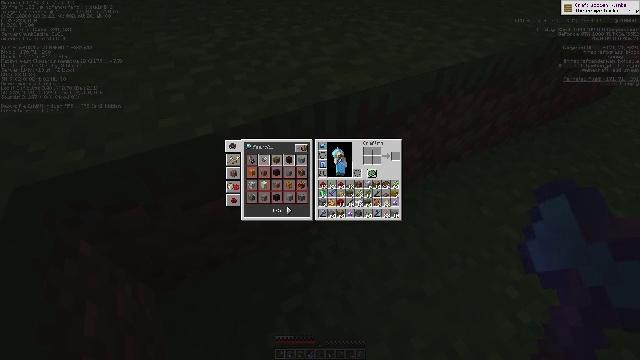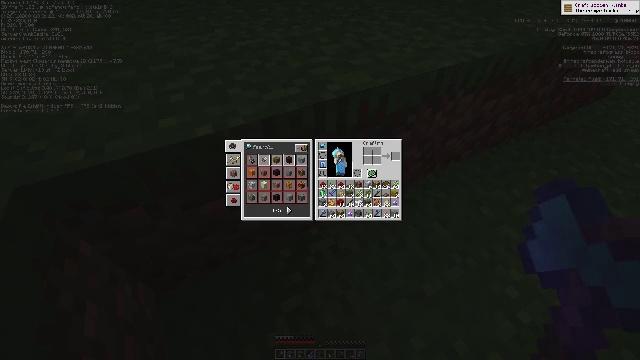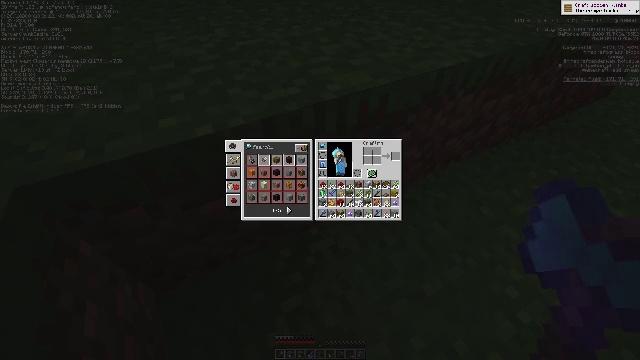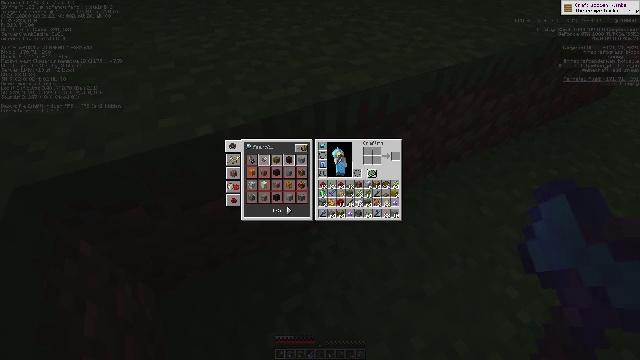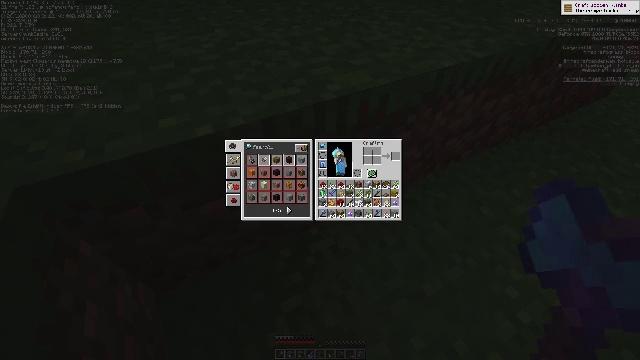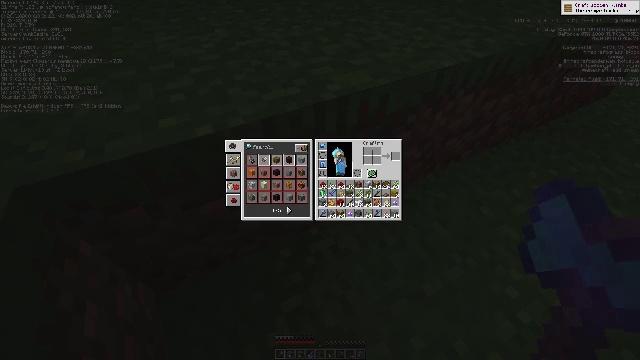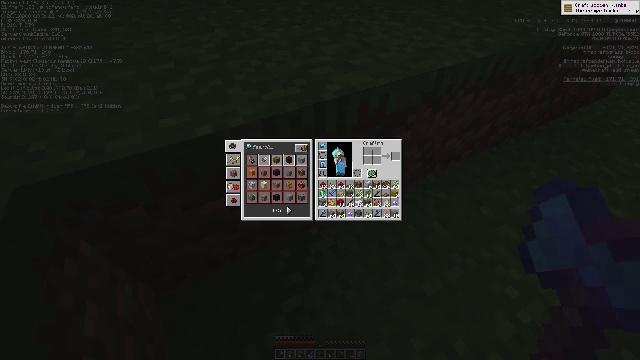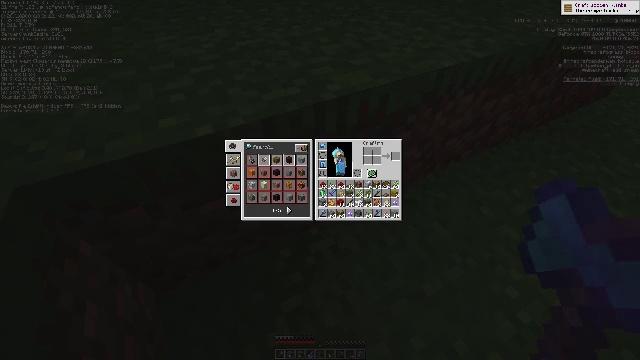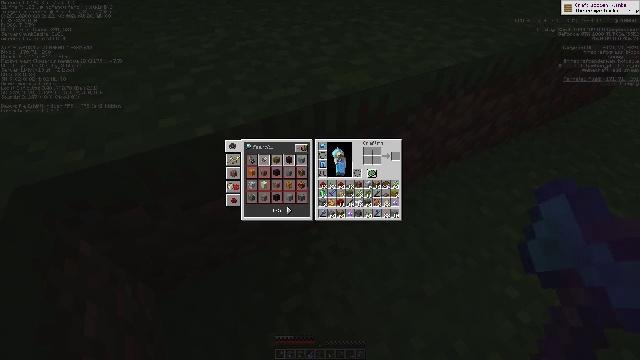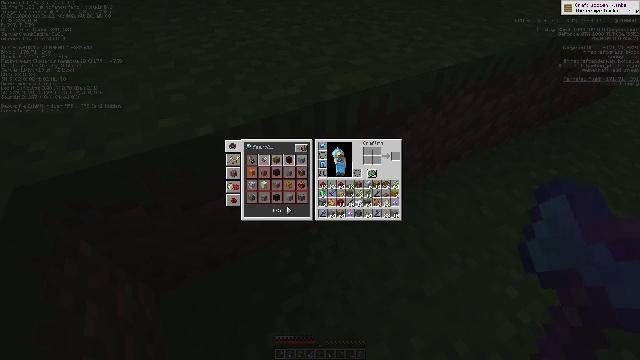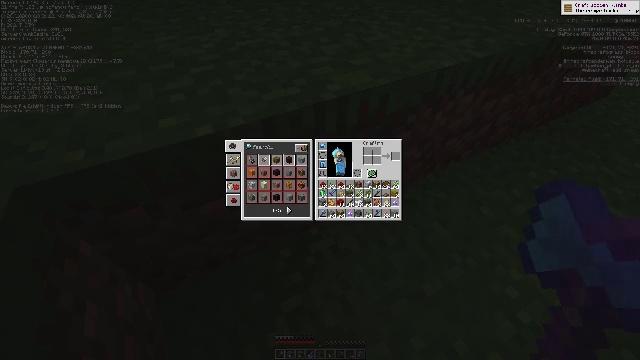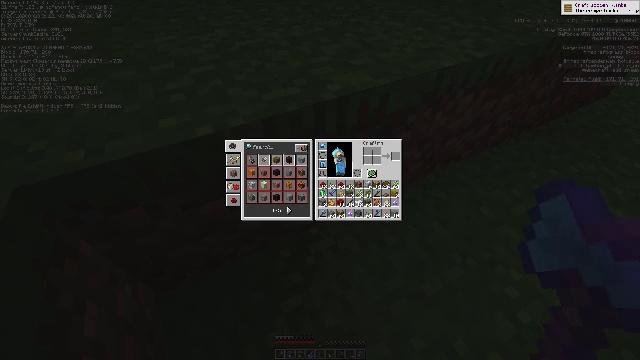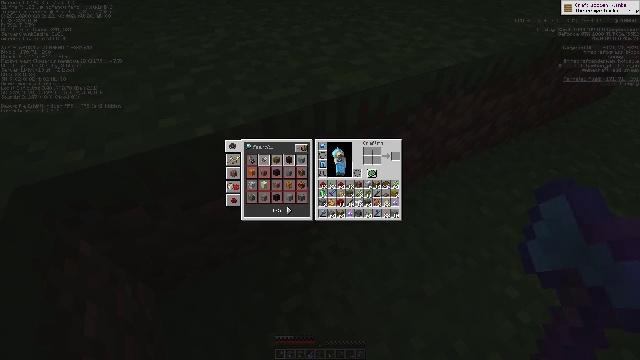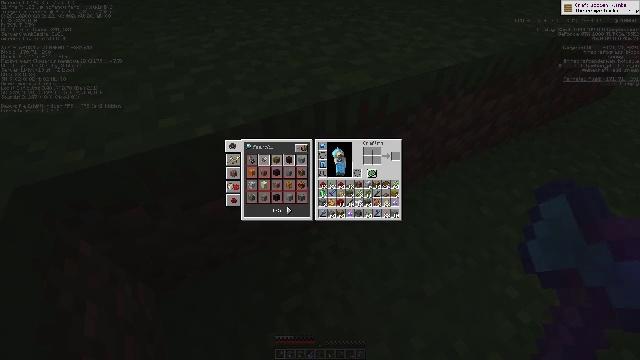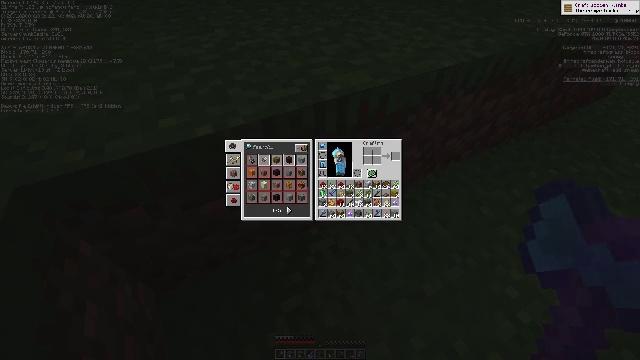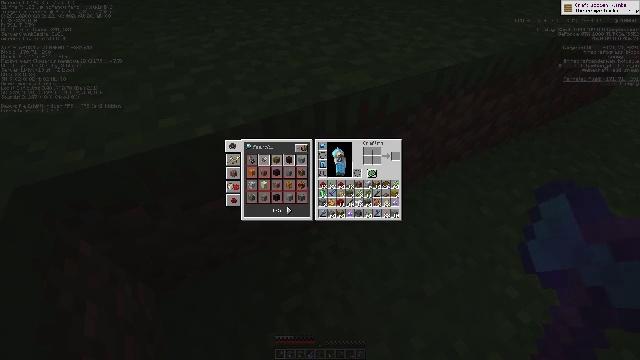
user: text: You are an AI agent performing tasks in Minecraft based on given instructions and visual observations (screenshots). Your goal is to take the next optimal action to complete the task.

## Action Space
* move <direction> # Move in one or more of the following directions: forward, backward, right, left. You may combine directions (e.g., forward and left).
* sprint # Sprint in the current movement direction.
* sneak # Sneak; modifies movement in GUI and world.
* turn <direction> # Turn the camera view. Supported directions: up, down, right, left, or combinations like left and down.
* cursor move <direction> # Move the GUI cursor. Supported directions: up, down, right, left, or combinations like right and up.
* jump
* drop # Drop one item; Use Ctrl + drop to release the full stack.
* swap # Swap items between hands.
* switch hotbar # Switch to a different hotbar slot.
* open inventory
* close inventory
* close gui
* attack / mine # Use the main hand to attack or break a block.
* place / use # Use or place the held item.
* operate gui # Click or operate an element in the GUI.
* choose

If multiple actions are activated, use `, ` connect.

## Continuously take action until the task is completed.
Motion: motion action
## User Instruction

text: Remove a blaze powder from the inventory.
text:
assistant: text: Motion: no_op
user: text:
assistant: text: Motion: no_op
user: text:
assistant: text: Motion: no_op
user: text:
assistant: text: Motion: no_op
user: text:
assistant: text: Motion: no_op
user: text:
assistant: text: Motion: no_op
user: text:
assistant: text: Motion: no_op
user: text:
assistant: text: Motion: no_op
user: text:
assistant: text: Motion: no_op
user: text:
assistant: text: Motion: no_op
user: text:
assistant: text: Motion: no_op
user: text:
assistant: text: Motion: no_op
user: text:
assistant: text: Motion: no_op
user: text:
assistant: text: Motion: no_op
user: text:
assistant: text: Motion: no_op
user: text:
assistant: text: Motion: no_op
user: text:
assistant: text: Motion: no_op
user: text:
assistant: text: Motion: no_op
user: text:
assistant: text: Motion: no_op
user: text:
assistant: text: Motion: no_op
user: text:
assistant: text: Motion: no_op
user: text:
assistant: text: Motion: no_op
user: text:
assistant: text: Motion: no_op
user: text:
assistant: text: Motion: no_op
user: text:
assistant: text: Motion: no_op
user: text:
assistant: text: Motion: no_op
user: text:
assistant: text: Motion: no_op
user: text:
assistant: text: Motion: no_op
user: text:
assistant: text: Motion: no_op
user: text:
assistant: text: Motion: no_op